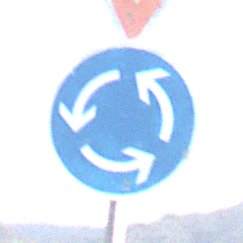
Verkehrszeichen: Kreisverkehr
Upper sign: VorfahrtGewaehren
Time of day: SunriseSunset
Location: Outdoor (Nature)
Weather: PartlyCloudy
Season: NotSpecified
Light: Natural